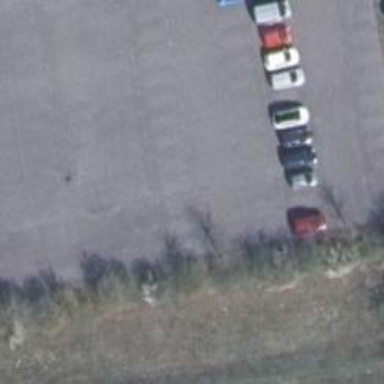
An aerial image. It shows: Parking aisle designated as service road.